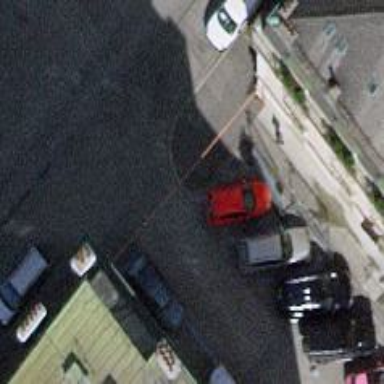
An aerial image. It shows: Kerb barrier.